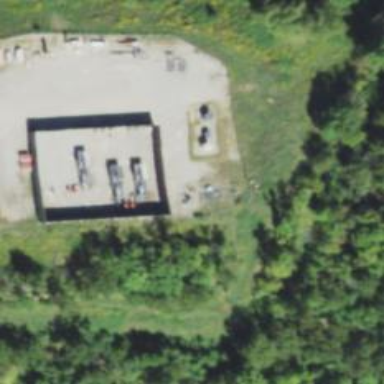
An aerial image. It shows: Storage tank with man-made structure.